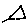
Label: triangle